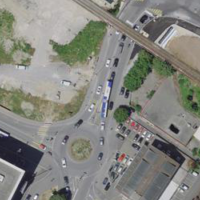
EUNIS habitat code: 54
Species observed at this site:
Sisymbrium officinale
Hypericum perforatum